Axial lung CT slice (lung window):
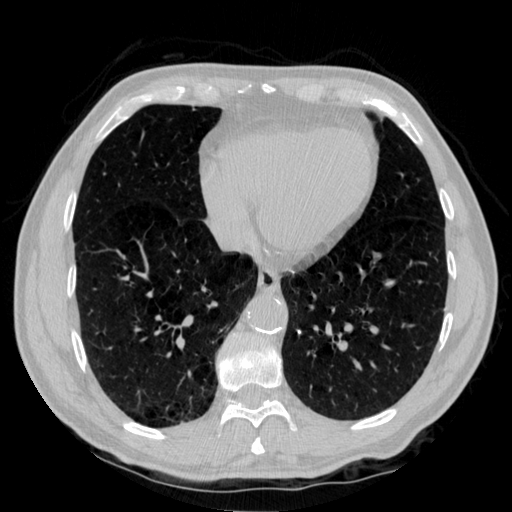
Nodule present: no